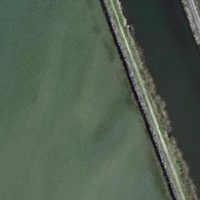
EUNIS habitat code: 14
Species observed at this site:
Tachybaptus ruficollis
Corvus corone
Podiceps cristatus
Fulica atra
Anas crecca
Alcedo atthis
Dendrocopos major
Urtica dioica
Chroicocephalus ridibundus
Larus michahellis
Gallinula chloropus
Cygnus olor
Phoenicurus ochruros
Aglais urticae
Motacilla cinerea
Cyanistes caeruleus
Sus scrofa
Anas platyrhynchos
Aythya ferina
Aythya fuligula
Passer domesticus
Sedum acre
Phalacrocorax carbo
Spatula clypeata
Mareca strepera
Parus major
Mergus merganser
Cinclus cinclus